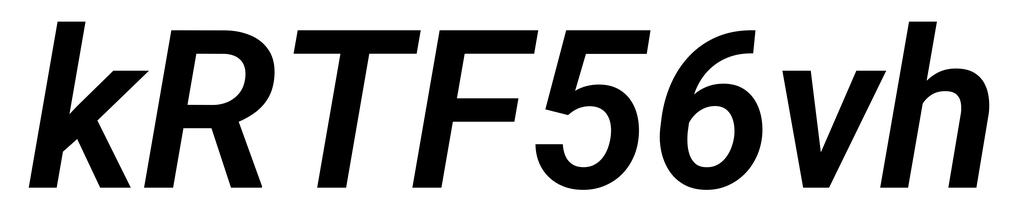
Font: Roboto-Italic_SemiBold_Italic